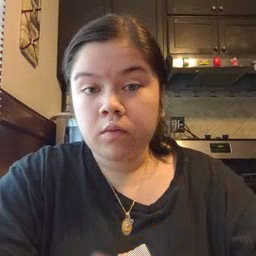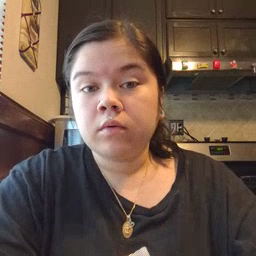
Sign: doll